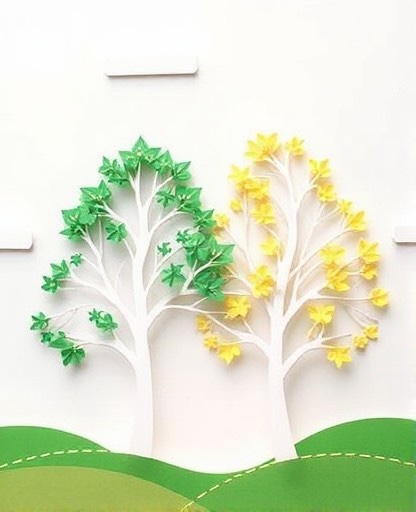
Category: Congratulations